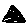
Label: triangle